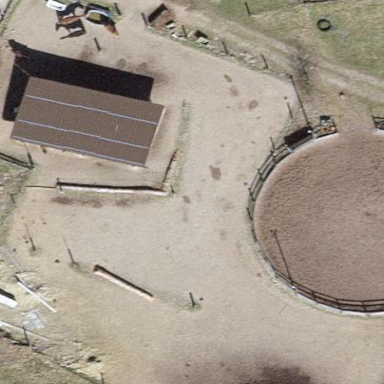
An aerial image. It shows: Fence surrounding equestrian pitch for leisure land activities.